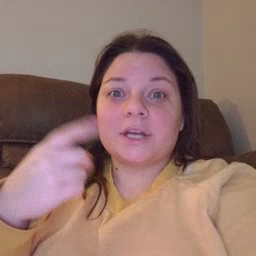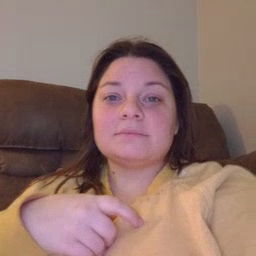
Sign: first